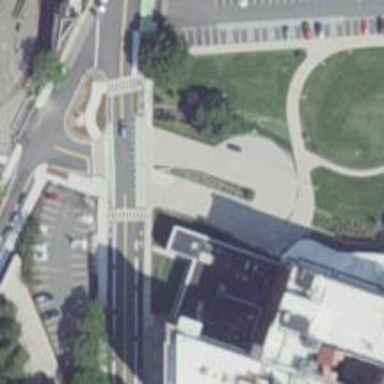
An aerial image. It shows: Asphalt footway with marked crossing and pedestrian island.